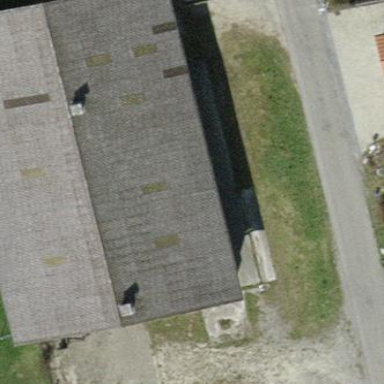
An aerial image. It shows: Gabled roof on farm auxiliary building.